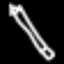
Label: pencil